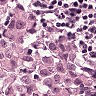
Metastatic tissue present: yes